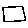
Label: square